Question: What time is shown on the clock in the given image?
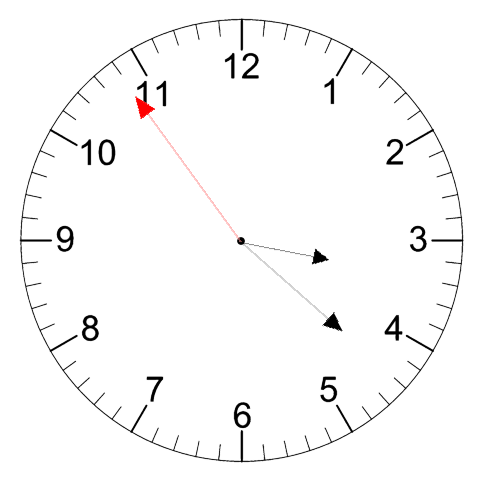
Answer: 03:21:54